Question: The webpage I am working on has many rows of data with checkboxes at the end.
Sample is:

So I am collecting the Page IDs of each row when the user checks the checkbox.
But how do I pass the collected data from jQuery to PHP?
So far I have the following:
jQuery:
'''
var collectionOfPages = [];
(function ( $ ){
$.fn.addCheckBox = function()
{
$("#submitAddID").on("click", this, function()
{
alert(collectionOfPages);
});
$("#addCheckBoxes input[type='checkbox']").click(function()
{
if($(this).prop('checked') == true)
{
$('#addCheckBoxes :checked').each(function()
{
collectionOfPages.push($(this).val());
});
}
else
{
//TODO
}
});
};
})(jQuery);
'''
PHP:
'''
<form name="frmAdd" id="addCheckboxForm" method="post" action="index.php">
<input type="hidden" name="useridHidden" id="useridHidden"/>
<input type="hidden" name="pagesHidden" id="pagesHidden" />
</form>
<table id="checkboxTables" cellpadding="10" cellspacing="1">
<thead>
<tr>
<th><strong>Page ID</strong></th>
<th><strong>Page Name</strong></th>
<th><strong>Action</strong></th>
</tr>
</thead>
<tbody>
<tr id="addCheckBoxes">
<td><?php echo $row["PAGEID"]; ?></td>
<td><?php echo $row["PAGENAME"]; ?></td>
<td><input type="checkbox" name="chkboxAdd" $row["PAGEID"]; ?>">Add</td>
</tr>
</tbody>
</table>
<button type="button" name="submitAdd" id="submitAddID">Submit </button>
'''
So I would like to pass the values coming from the jQuery variable
'''
collectionOfPages
'''
to the PHP variable:
'''
$_POST['pagesHidden]
'''
which was created inside the
'''
<input type="hidden" name="pagesHidden" id="pagesHidden" />
'''
Thank you in advance.
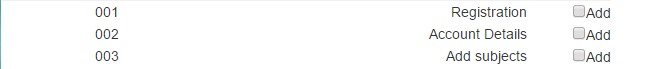
Answer: You can use <URL>
'''
$("#submitAddID").on("click", this, function() {
$.ajax({
method: "POST",
url: "some.php",
data: { 'collectionOfPages': collectionOfPages }
});
});
'''